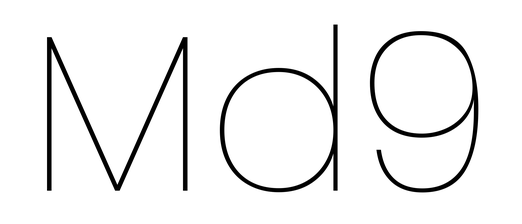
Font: Poppins-Thin